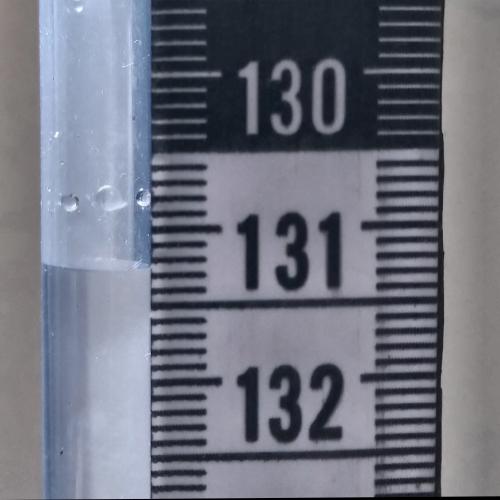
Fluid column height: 131.2 cm